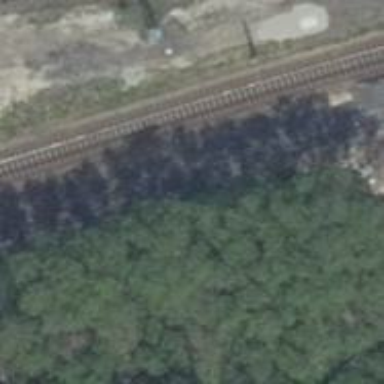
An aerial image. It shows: Railway yard in service.